Question: I am using parse for my iPhone app, and I am trying to fetch a PFObject using PFQuery. My query and other related code is as follows:
'''
PFQuery *query = [PFQuery queryWithClassName:@"UserInfo"];
[query whereKey:@"userId" equalTo:@"89b7eb8801b24ace16b35b927ef01d4f"];
[query findObjectsInBackgroundWithBlock:^(NSArray *objects, NSError *error) {
if (!error) {
// The find succeeded.
NSLog(@"Successfully retrieved %d users.", objects.count);
} else {
// Log details of the failure
NSLog(@"Error: %@ %@", error, [error userInfo]);
}
}];
'''
I tried using this method but I am getting 0 results in NSArray objects. While you can see in my data browser that there is one object matching the userId. I am able to add data in that class, but I am not able to retrieve it. Am I missing something? I am new at using Parse.

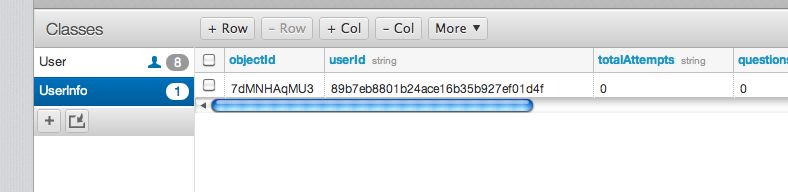
Answer: I got it. It was the anonymous user being created from my appDidFinishLaunching method.
This code was running which I wasn't aware of:
'''
[PFUser enableAutomaticUser];
PFACL *defaultACL = [PFACL ACL];
// Optionally enable public read access by default.
[defaultACL setPublicReadAccess:YES];
[PFACL setDefaultACL:defaultACL withAccessForCurrentUser:YES];
'''
Now, initially the [defaultACL setPublicReadAccess:YES]; line was commented. I studied a bit about users and anonymous users being created and uncommented this line, and it worked just fine exactly as I wanted. The PFQuery has started returning results. So, I am assuming the defaultACL value was the issue. Please correct me if wrong.